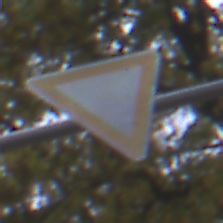
Verkehrszeichen: VorfahrtGewaehren
Umgebung: Outdoor, Urban
Tageszeit: MorningAfternoon
Wetter: Overcast
Licht: Natural
Jahreszeit: NotSpecified
Kontrast: LowContrast